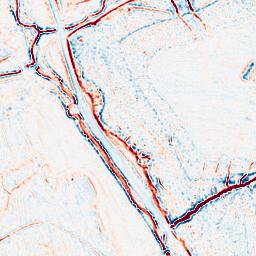
Category: multiscale
Decomposition family: log
Decomposition parameters: sigma: 1
Upsampling method: fft_zeropad
Upsampling parameters: scale: 4
Upsampling scale: 4